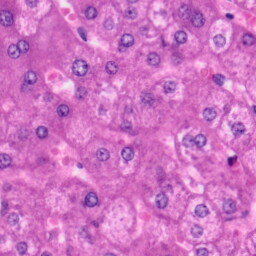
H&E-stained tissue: Liver